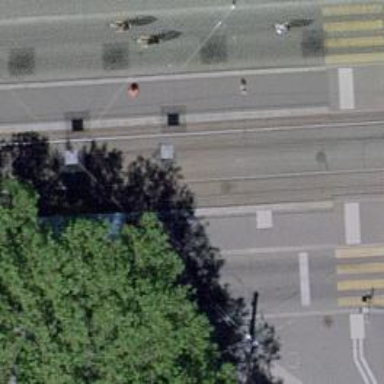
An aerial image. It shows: Tram stop with public transport connection.